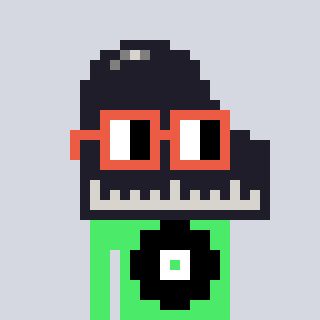
a pixel art character with square orange glasses, a piano-shaped head and a teal-colored body on a cool background